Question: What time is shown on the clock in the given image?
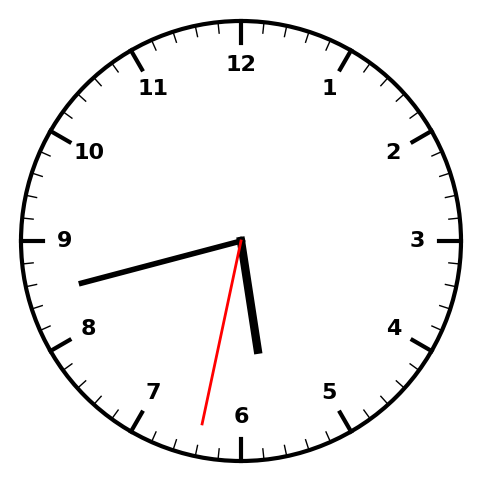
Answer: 05:42:32